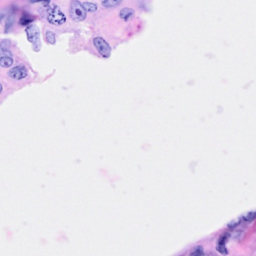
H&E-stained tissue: Breast